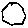
Label: hexagon